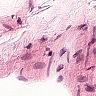
Metastatic tissue present: no